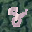
Label: 8